Interaction volume radius: 10 \u00c5
Interaction volume height: 20 \u00c5
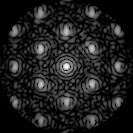
Disorder parameter: 0.3115